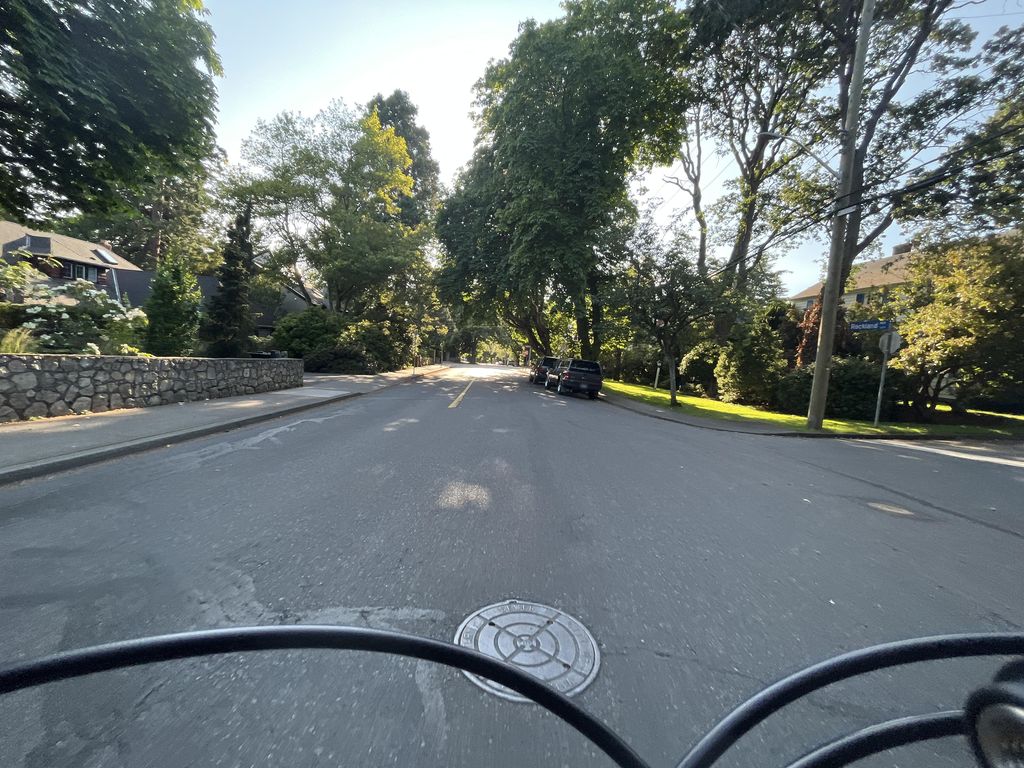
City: victoria